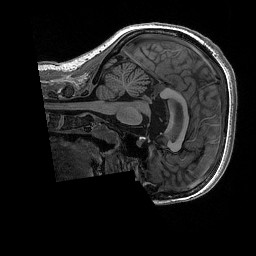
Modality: T1w
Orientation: sagittal
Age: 26
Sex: female
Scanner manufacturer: siemens
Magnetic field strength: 3 T
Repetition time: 2.53 s
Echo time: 0.0033 s